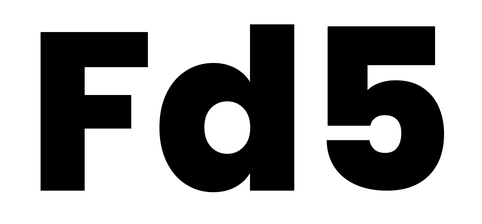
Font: Poppins-ExtraBold